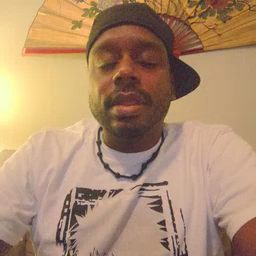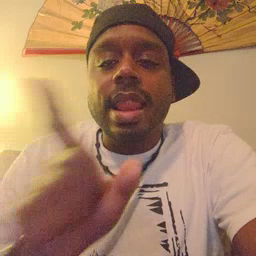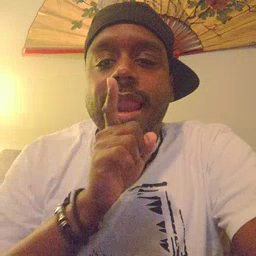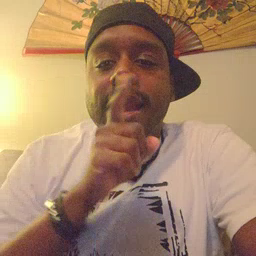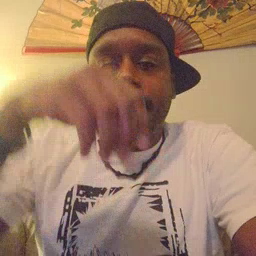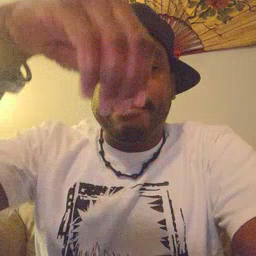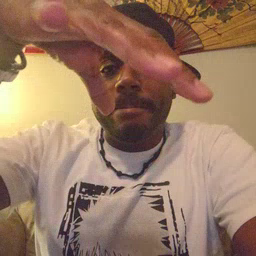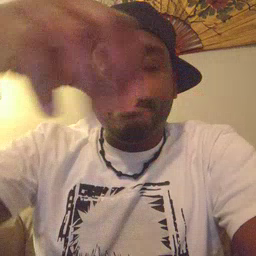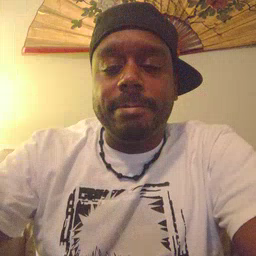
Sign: lamp